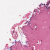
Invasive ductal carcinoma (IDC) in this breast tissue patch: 0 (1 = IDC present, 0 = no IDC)